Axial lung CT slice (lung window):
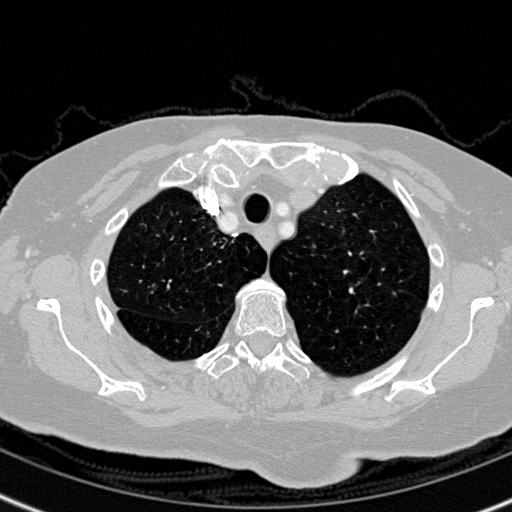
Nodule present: no